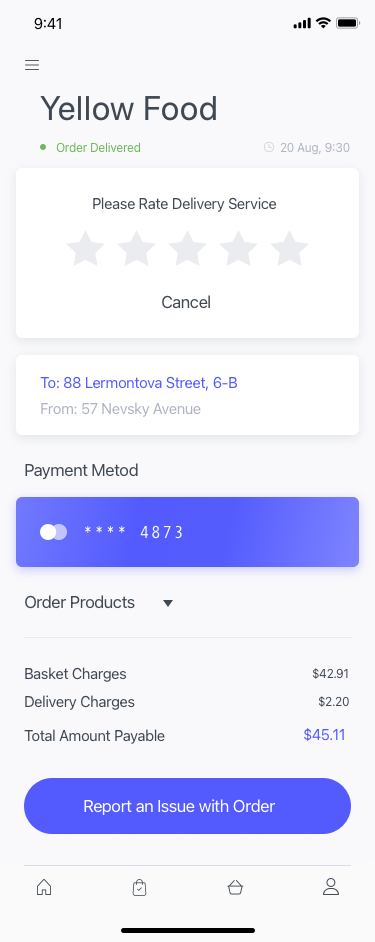
Text in this UI design:
Total Amount Payable
Delivery Charges
Basket Charges
$42.91
$2.20
$45.11
Report an Issue with Order
Order Products
**** 4873
Payment Metod
To: 88 Lermontova Street, 6-B
From: 57 Nevsky Avenue
Cancel
Please Rate Delivery Service
20 Aug, 9:30
Yellow Food
Order Delivered